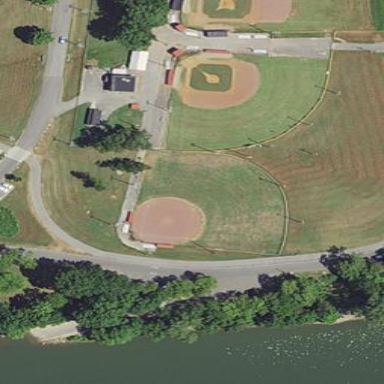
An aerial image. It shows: Baseball pitch for leisure land.